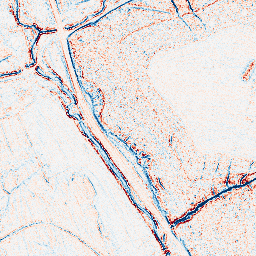
Category: edge_preserving
Decomposition family: bilateral
Decomposition parameters: d: 5
sigma_color: 100
sigma_space: 25
Upsampling method: sinc_blackman
Upsampling parameters: scale: 4
kernel_size: 16
Upsampling scale: 4